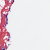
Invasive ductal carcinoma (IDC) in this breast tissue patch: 0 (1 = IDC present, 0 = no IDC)